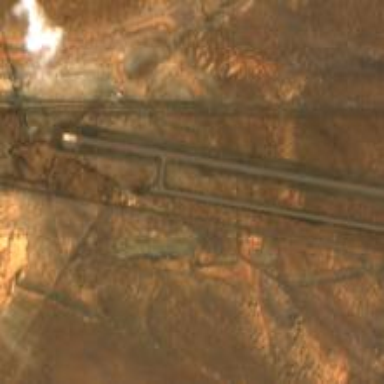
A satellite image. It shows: View of runway in airport.